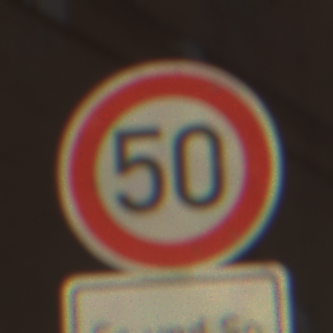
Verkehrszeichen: Geschwindigkeit50
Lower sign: ZeitangabenMitBeschraenkungAufWochentage8
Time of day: Midday
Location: Outdoor (Urban)
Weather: Clear
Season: NotSpecified
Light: Natural